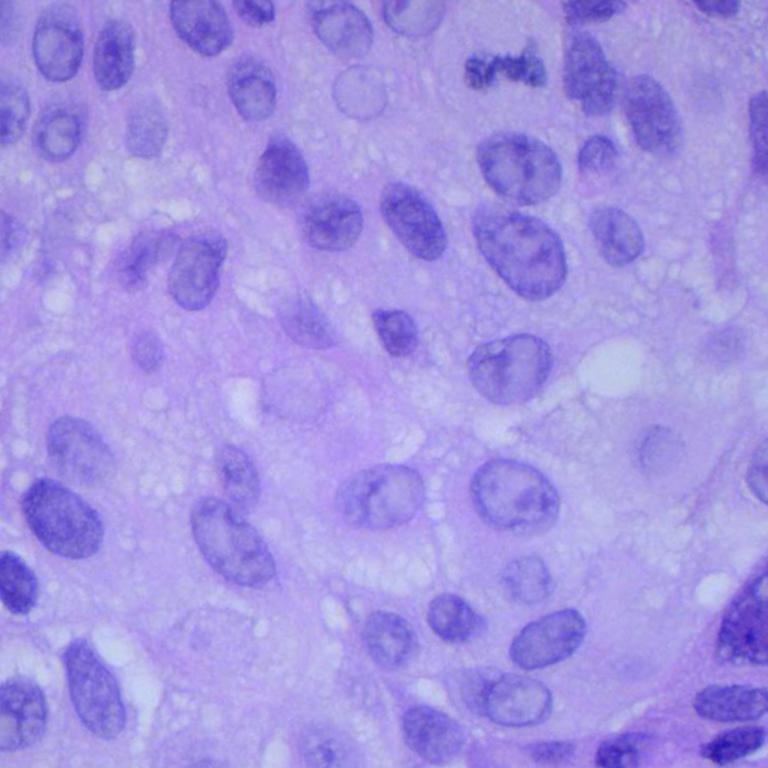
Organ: lung
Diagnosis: squamous carcinomas